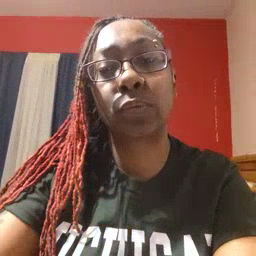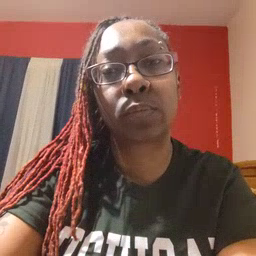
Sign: shirt